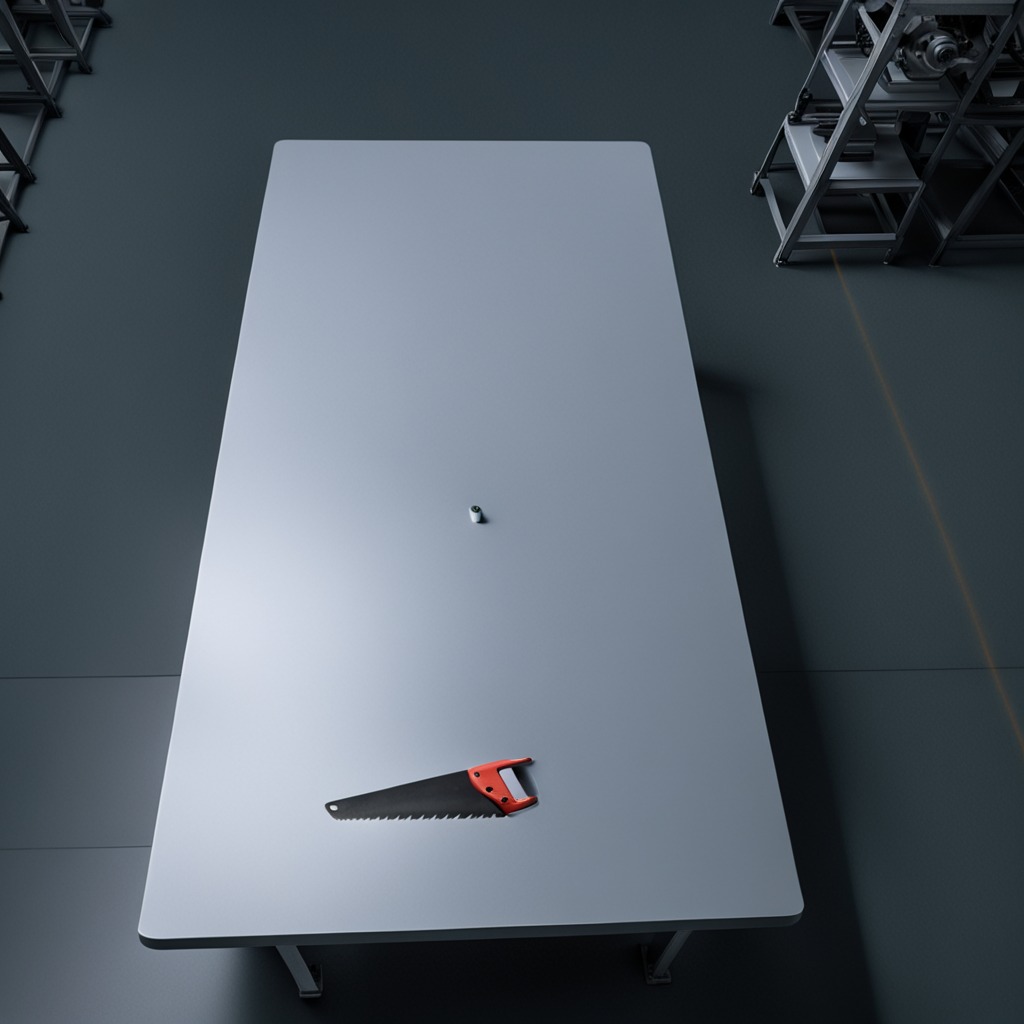
A handheld metal saw is lying on the tabletop in the basement.